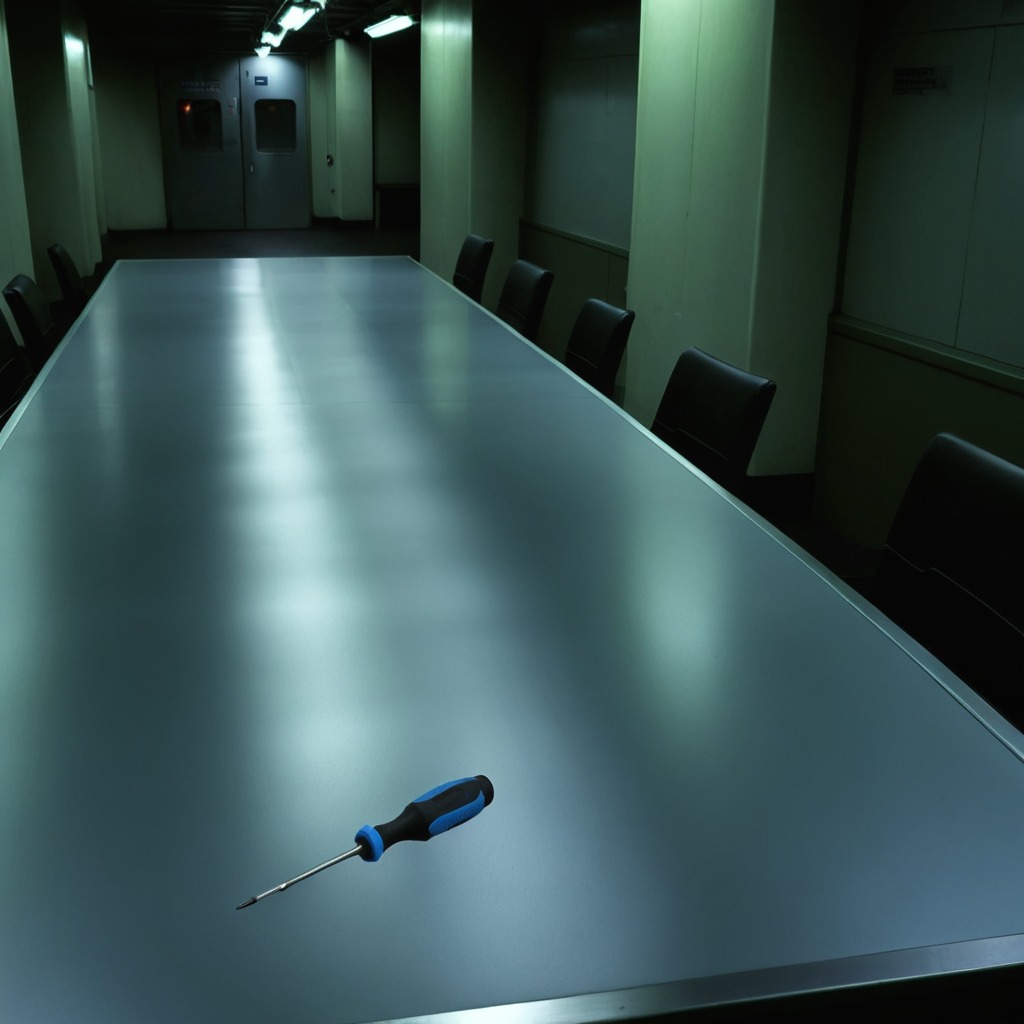
A screwdriver is lying on a clean empty table in a railway signal maintenance room lit by harsh overhead fluorescents.